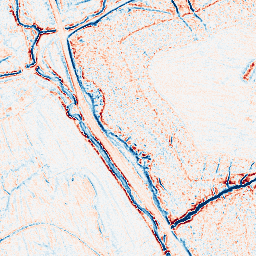
Category: edge_preserving
Decomposition family: anisotropic_diffusion
Decomposition parameters: iterations: 10
kappa: 30
gamma: 0.1
Upsampling method: edge_directed
Upsampling parameters: scale: 2
Upsampling scale: 2